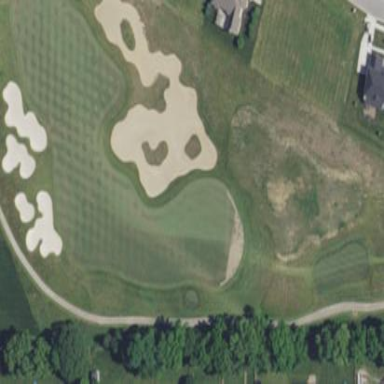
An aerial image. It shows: Golf fairway surrounded by grass.